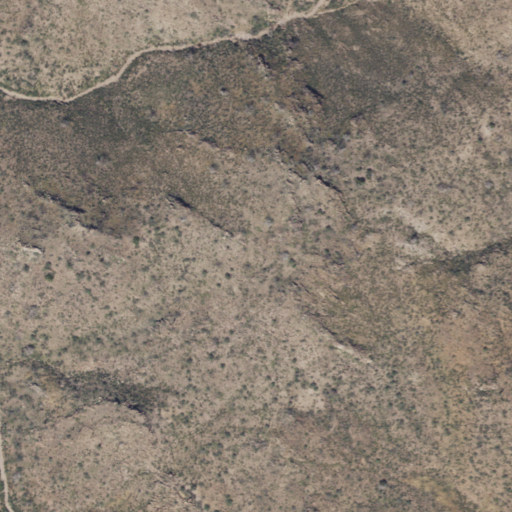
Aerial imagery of depression(s) in Arizona named Horse Camp Basin containing only grassland